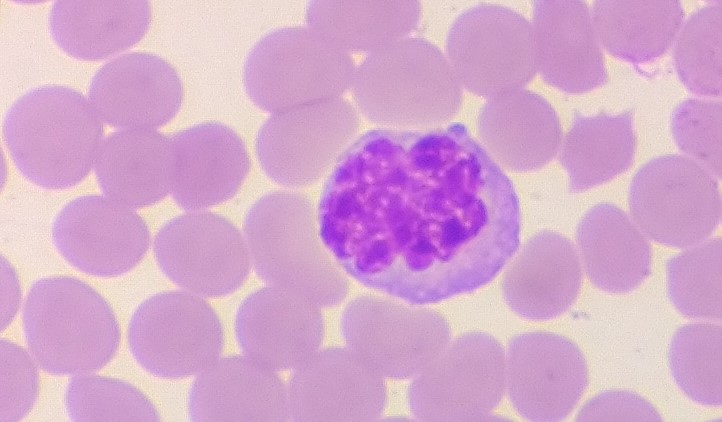
White blood cell type: Monocyte